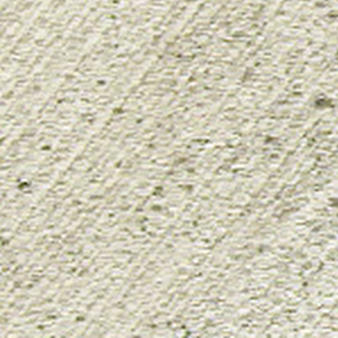
Label: other